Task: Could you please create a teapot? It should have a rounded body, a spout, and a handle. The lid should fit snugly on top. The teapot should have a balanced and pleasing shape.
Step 85:
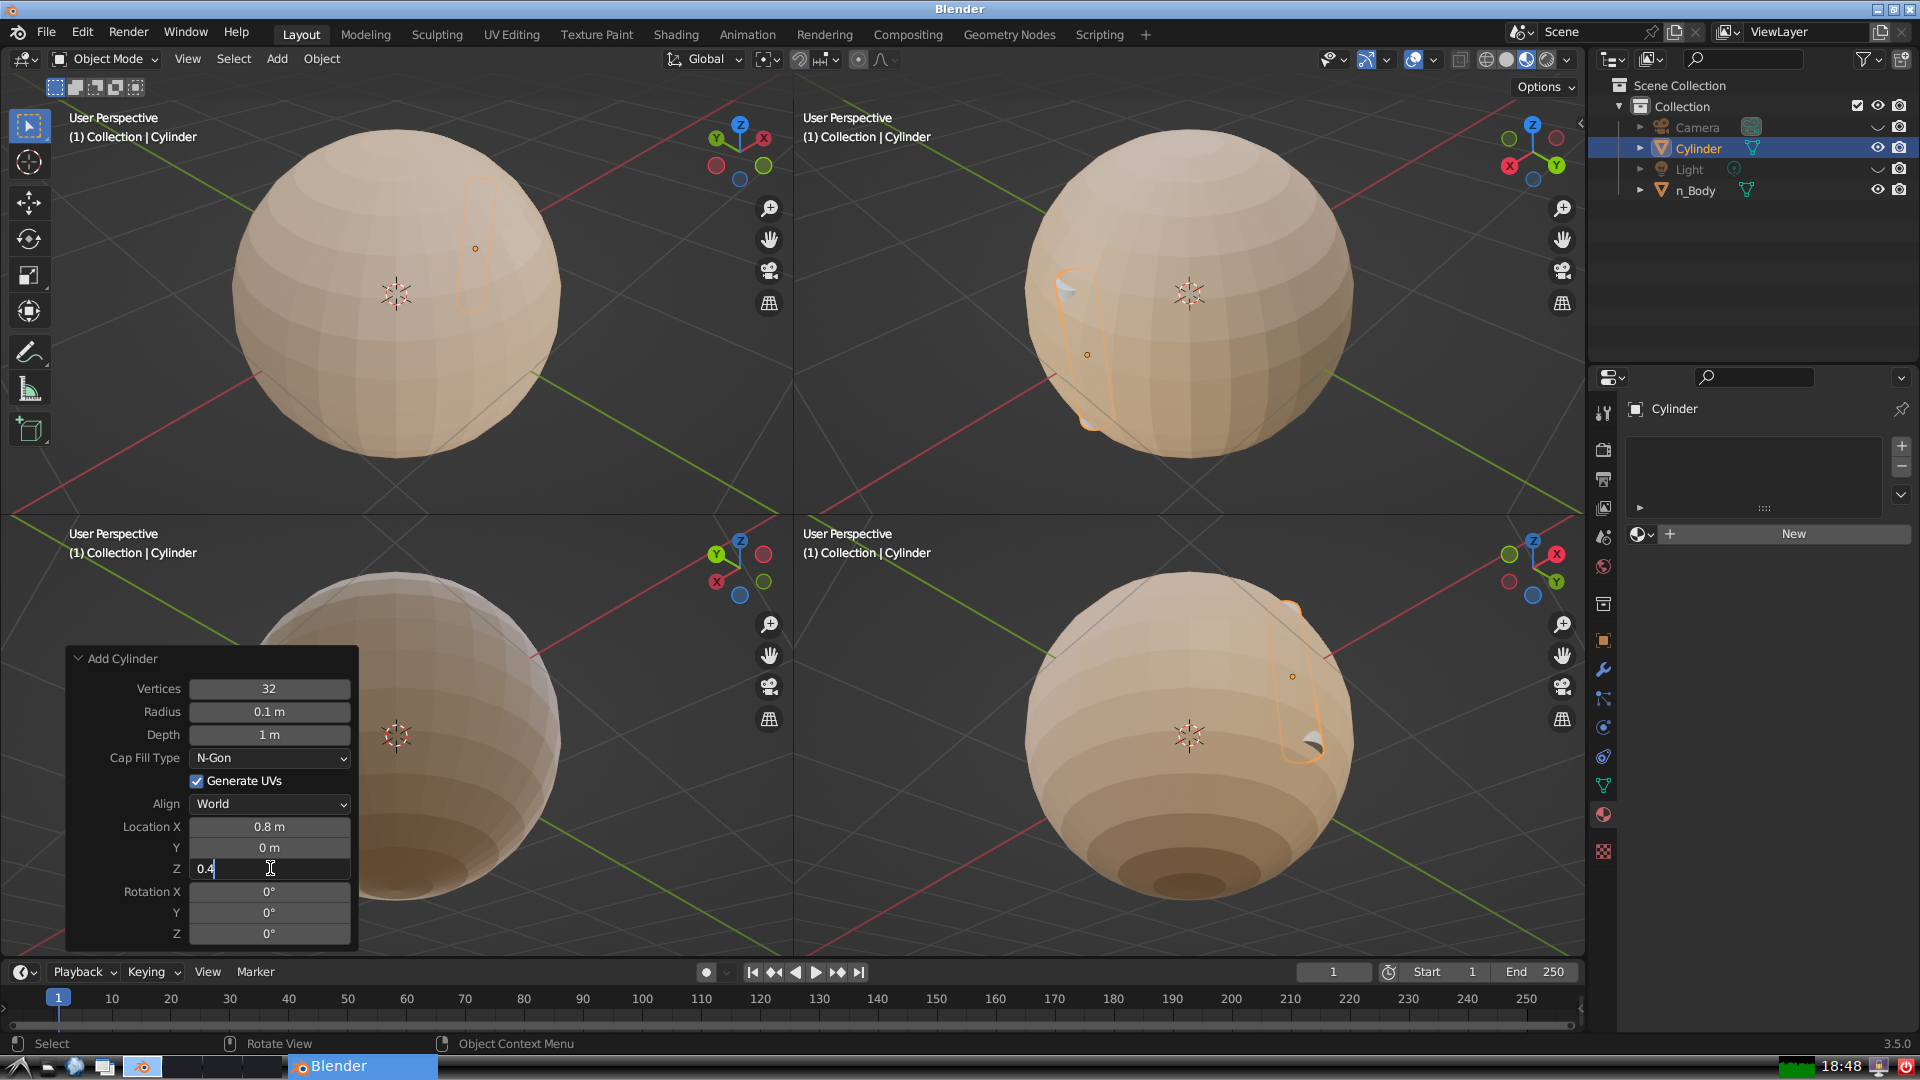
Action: {"key_press": ['Return']}